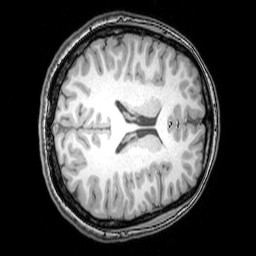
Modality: T1w
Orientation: axial
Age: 20
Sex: female
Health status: healthy
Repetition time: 0.081 s
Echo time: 0.037 s